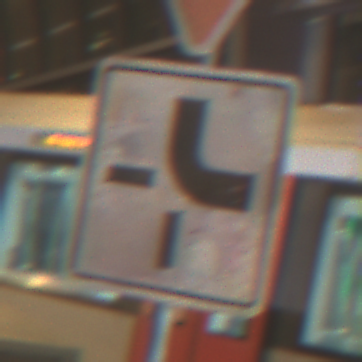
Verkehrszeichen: VerlaufVorfahrtsstrasse4
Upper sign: VorfahrtGewaehren
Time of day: NotSpecified
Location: Indoor (Urban)
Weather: NotSpecified
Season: NotSpecified
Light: Artificial